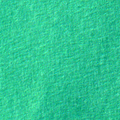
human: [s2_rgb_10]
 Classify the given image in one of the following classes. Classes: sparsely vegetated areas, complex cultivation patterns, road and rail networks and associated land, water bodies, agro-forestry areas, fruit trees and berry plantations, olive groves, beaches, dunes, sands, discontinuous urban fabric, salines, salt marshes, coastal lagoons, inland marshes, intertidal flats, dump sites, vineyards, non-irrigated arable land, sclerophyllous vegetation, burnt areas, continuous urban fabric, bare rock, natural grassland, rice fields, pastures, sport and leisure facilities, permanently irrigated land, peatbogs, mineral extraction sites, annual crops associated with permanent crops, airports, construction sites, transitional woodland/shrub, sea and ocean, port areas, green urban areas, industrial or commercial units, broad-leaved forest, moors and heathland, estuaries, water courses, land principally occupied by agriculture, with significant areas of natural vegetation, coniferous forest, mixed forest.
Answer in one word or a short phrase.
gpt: sea and ocean